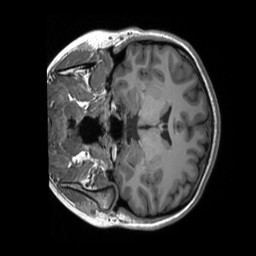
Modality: T1w
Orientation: coronal
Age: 19
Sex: female
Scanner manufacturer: siemens
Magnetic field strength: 3 T
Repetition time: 2.3 s
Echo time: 0.00232 s